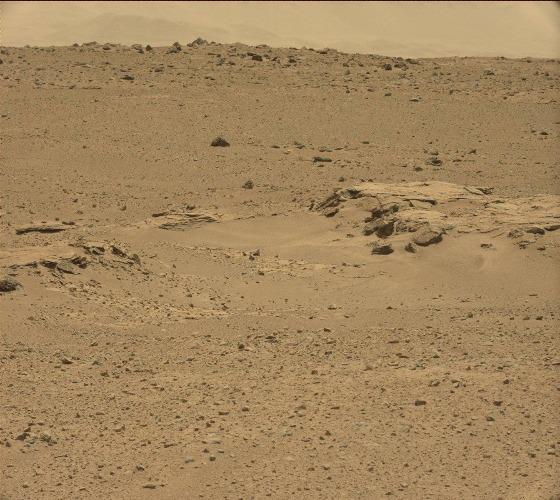
Terrain classes present: Bedrock, Gravel / Sand / Soil, Rock, Sky / Distant Mountains